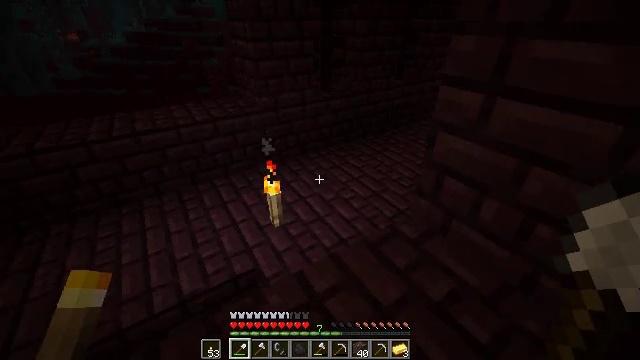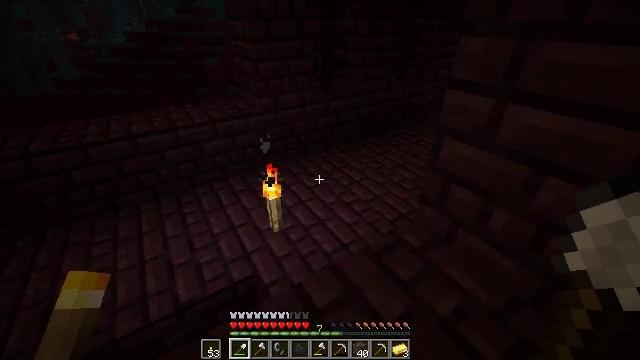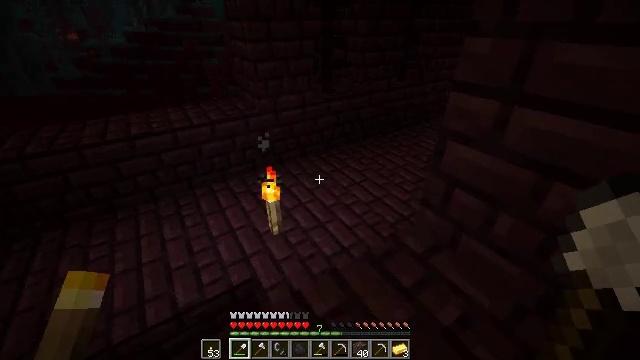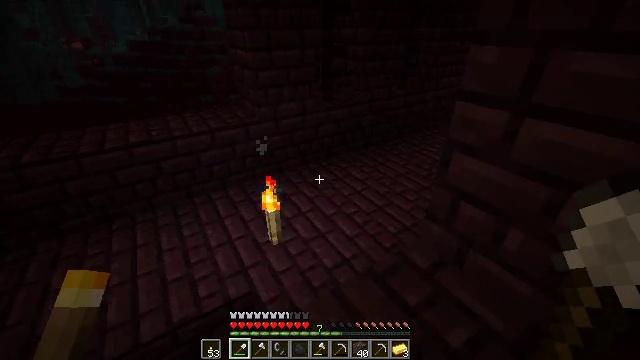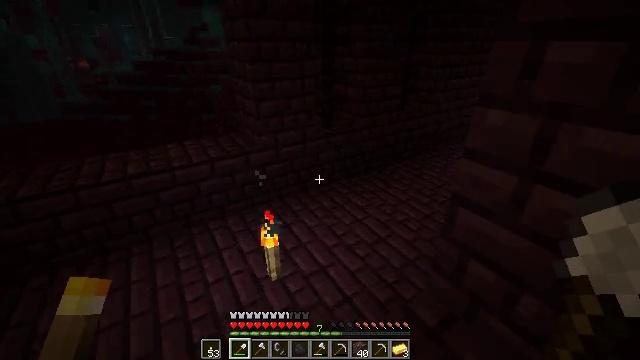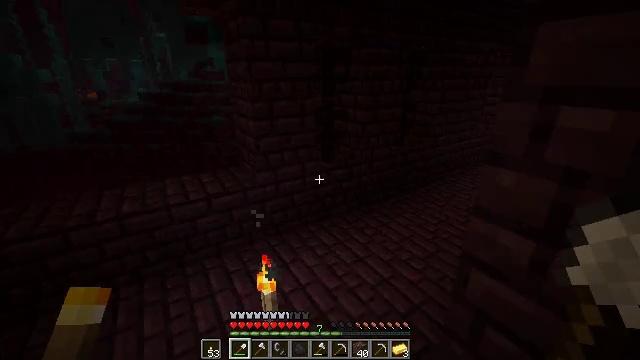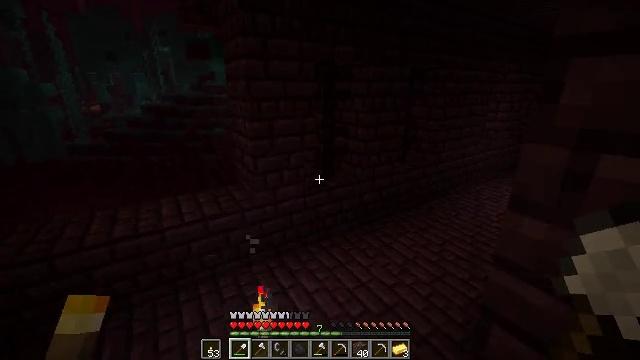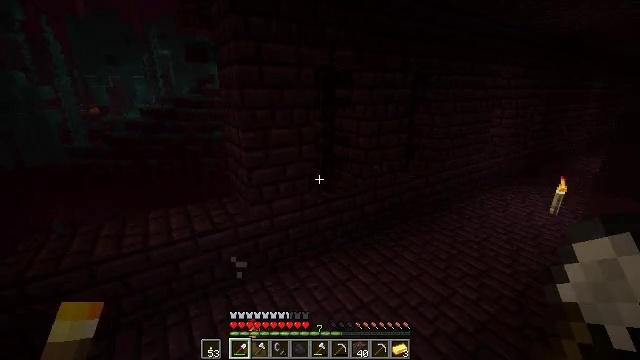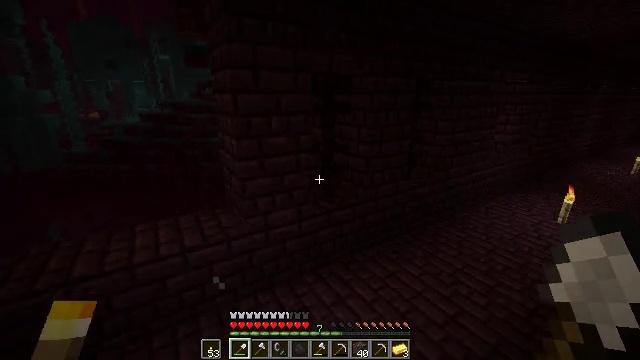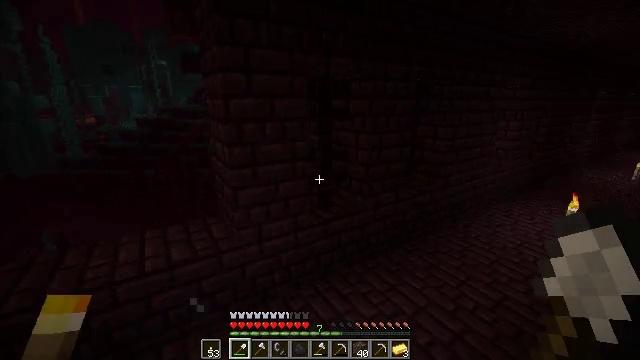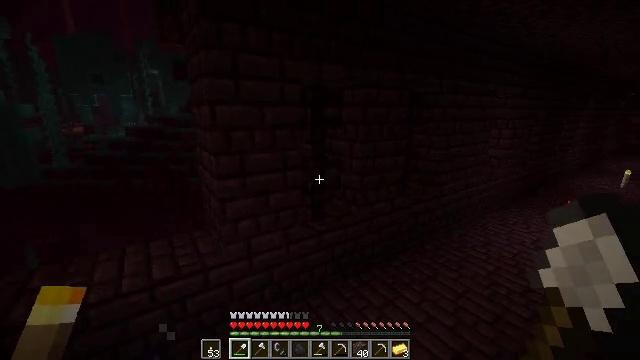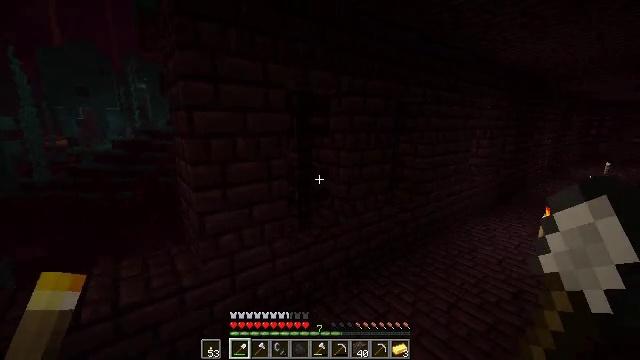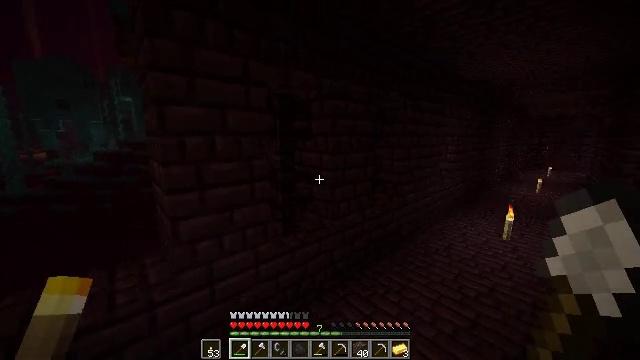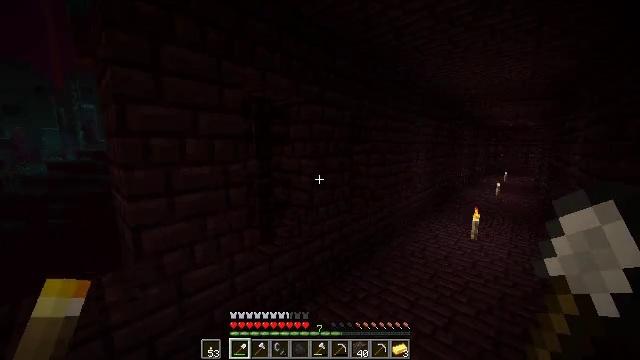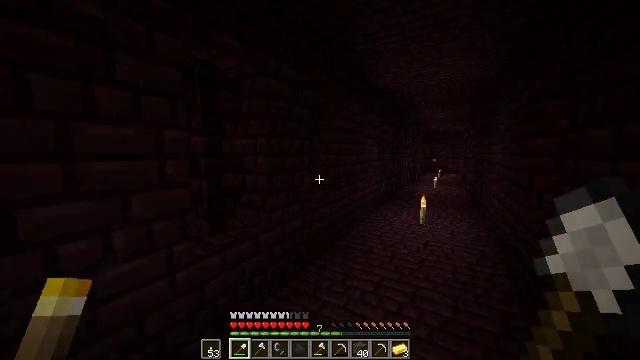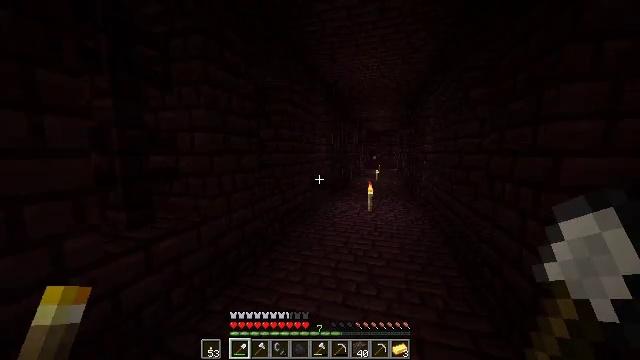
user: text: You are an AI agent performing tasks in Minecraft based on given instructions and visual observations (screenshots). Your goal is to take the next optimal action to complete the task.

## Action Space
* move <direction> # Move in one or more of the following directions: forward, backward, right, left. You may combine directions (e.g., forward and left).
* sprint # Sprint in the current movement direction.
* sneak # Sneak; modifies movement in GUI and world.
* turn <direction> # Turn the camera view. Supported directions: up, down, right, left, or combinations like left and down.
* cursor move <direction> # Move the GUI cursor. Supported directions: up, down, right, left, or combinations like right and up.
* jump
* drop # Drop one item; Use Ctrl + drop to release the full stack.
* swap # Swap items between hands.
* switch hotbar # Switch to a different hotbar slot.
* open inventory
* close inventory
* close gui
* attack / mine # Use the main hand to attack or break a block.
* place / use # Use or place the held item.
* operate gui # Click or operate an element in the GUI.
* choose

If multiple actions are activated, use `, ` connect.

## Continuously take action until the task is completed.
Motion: motion action
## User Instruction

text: Fight hostile mobs.
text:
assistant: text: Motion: move forward, sneak
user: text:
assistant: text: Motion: move forward, sneak
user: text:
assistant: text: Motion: move forward, turn up
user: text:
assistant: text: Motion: move forward, turn up
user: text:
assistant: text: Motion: move forward, turn up
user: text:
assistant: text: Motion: move forward, turn up
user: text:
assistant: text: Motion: move forward
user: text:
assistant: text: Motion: move forward
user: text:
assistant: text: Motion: move forward, turn up
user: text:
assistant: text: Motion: move forward, sprint, turn right and up
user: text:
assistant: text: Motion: move forward, sprint, turn right and up
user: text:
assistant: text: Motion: move forward, sprint, turn right and up
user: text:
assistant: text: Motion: move forward, sprint, turn right and up
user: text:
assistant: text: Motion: move forward, turn right and up
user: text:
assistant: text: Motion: move forward, turn right
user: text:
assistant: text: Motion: move forward, sprint, turn right
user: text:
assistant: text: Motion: move forward, sprint, turn right
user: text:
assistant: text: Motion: move forward, sprint
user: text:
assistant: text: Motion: move forward
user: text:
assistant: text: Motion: move forward
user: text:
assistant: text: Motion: move forward, sprint, turn left
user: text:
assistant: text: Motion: move forward, sprint, turn left
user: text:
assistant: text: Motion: move forward, sprint, turn left
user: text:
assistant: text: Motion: move forward
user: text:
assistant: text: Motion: move forward
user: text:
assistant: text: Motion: move forward
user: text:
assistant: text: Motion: move forward
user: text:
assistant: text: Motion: move forward, jump
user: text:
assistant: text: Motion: move forward, jump
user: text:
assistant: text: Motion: move forward, turn right, jump